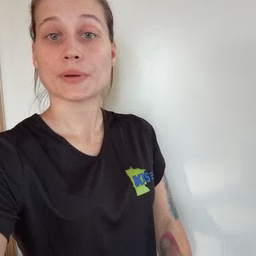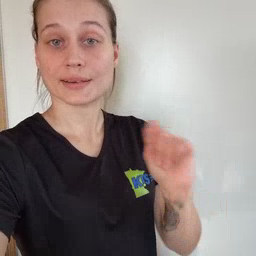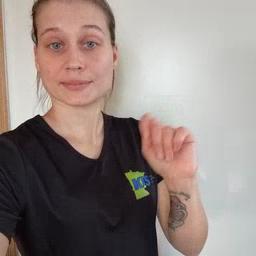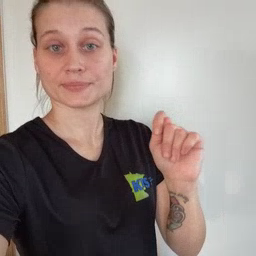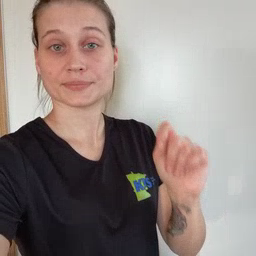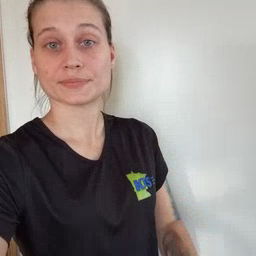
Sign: potty